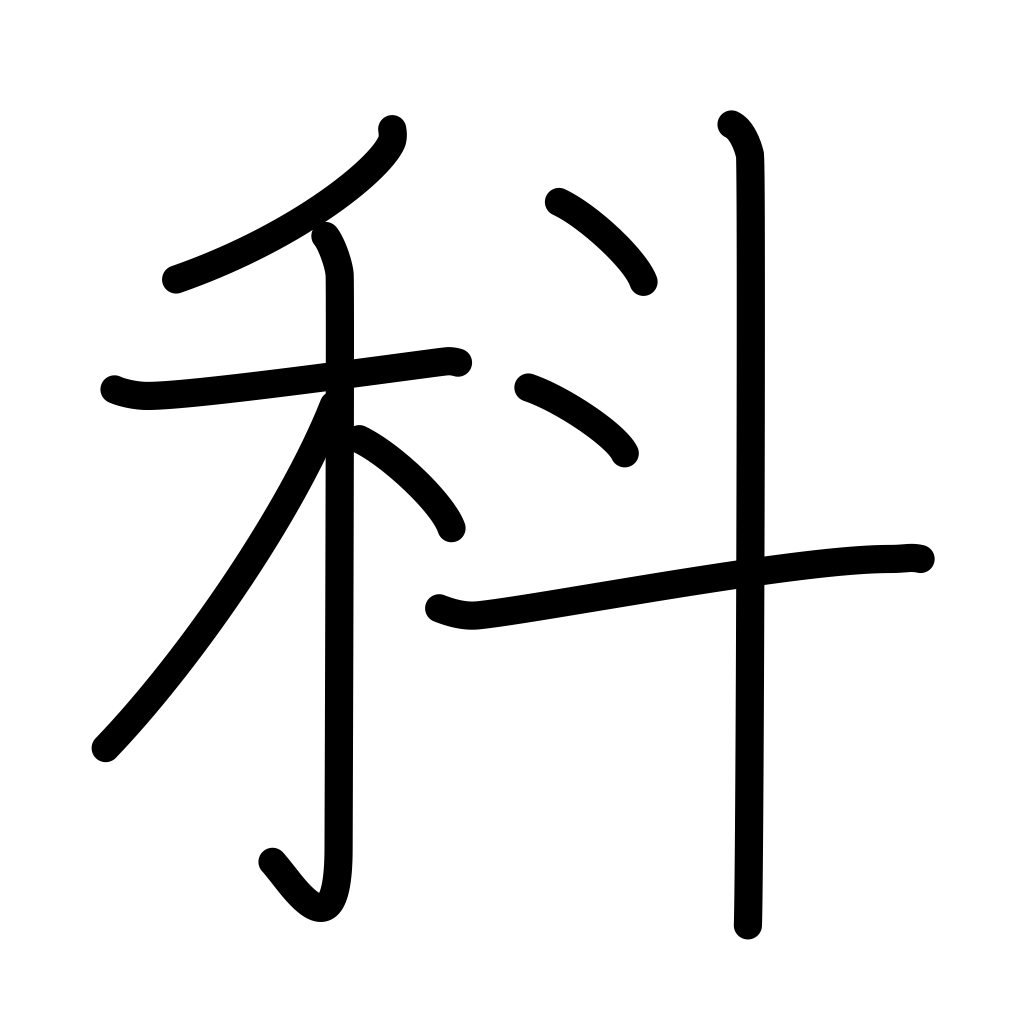
Meaning: department, course, section